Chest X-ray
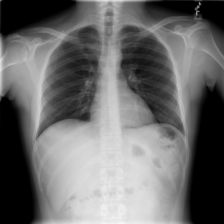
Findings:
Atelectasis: negative
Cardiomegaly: negative
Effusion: negative
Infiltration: negative
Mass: negative
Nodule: negative
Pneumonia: negative
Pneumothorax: negative
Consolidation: negative
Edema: negative
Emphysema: negative
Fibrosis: negative
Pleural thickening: negative
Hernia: negative